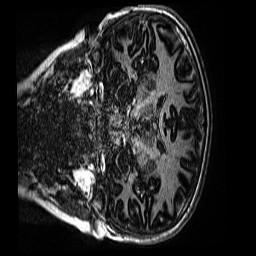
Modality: MP2RAGE
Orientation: coronal
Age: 12
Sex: female
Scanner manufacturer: siemens
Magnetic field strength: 3 T
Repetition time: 4 s
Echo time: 0.00299 s